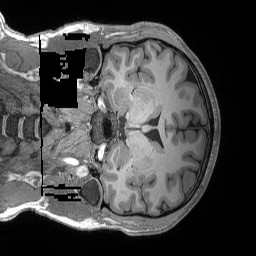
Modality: T1w
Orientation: coronal
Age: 29
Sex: male
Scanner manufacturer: siemens
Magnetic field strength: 3 T
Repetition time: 2.2 s
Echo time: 0.00169 s